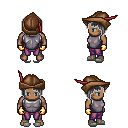
a pixel art fantasy rpg character, male body template, human, dark skin, steel chest armor, magenta pants, gray pageboy hairstyle, leather cap, gold gloves, white slippers, four views (front, back, left, right), 2x2 character sprite sheet, small pixel art, hard edges, no anti-aliasing